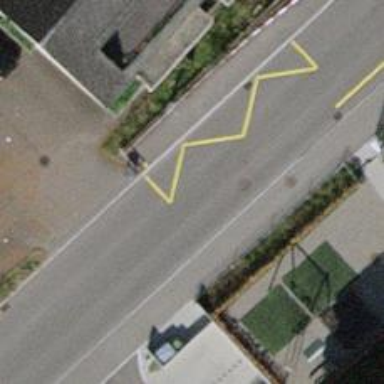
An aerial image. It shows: Public transport stop position.